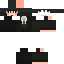
A male human skin with dark skin, wearing brown bald dressed in a black suit and black pants, featuring a closed mouth.